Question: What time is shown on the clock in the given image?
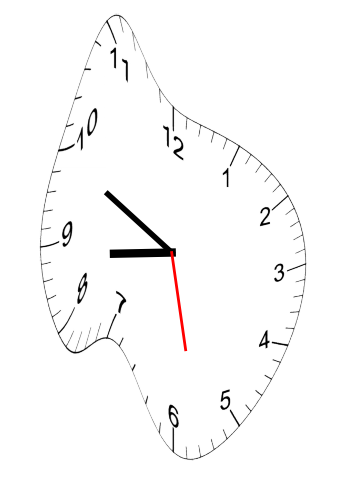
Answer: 08:49:28